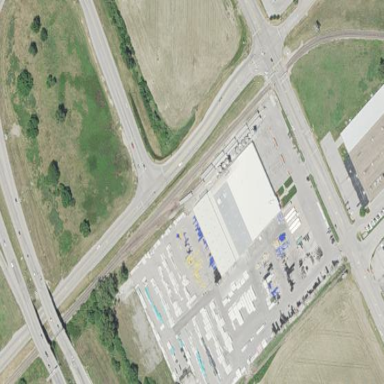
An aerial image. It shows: Industrial area.